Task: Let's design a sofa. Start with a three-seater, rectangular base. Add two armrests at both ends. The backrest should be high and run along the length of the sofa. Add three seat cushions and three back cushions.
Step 29:
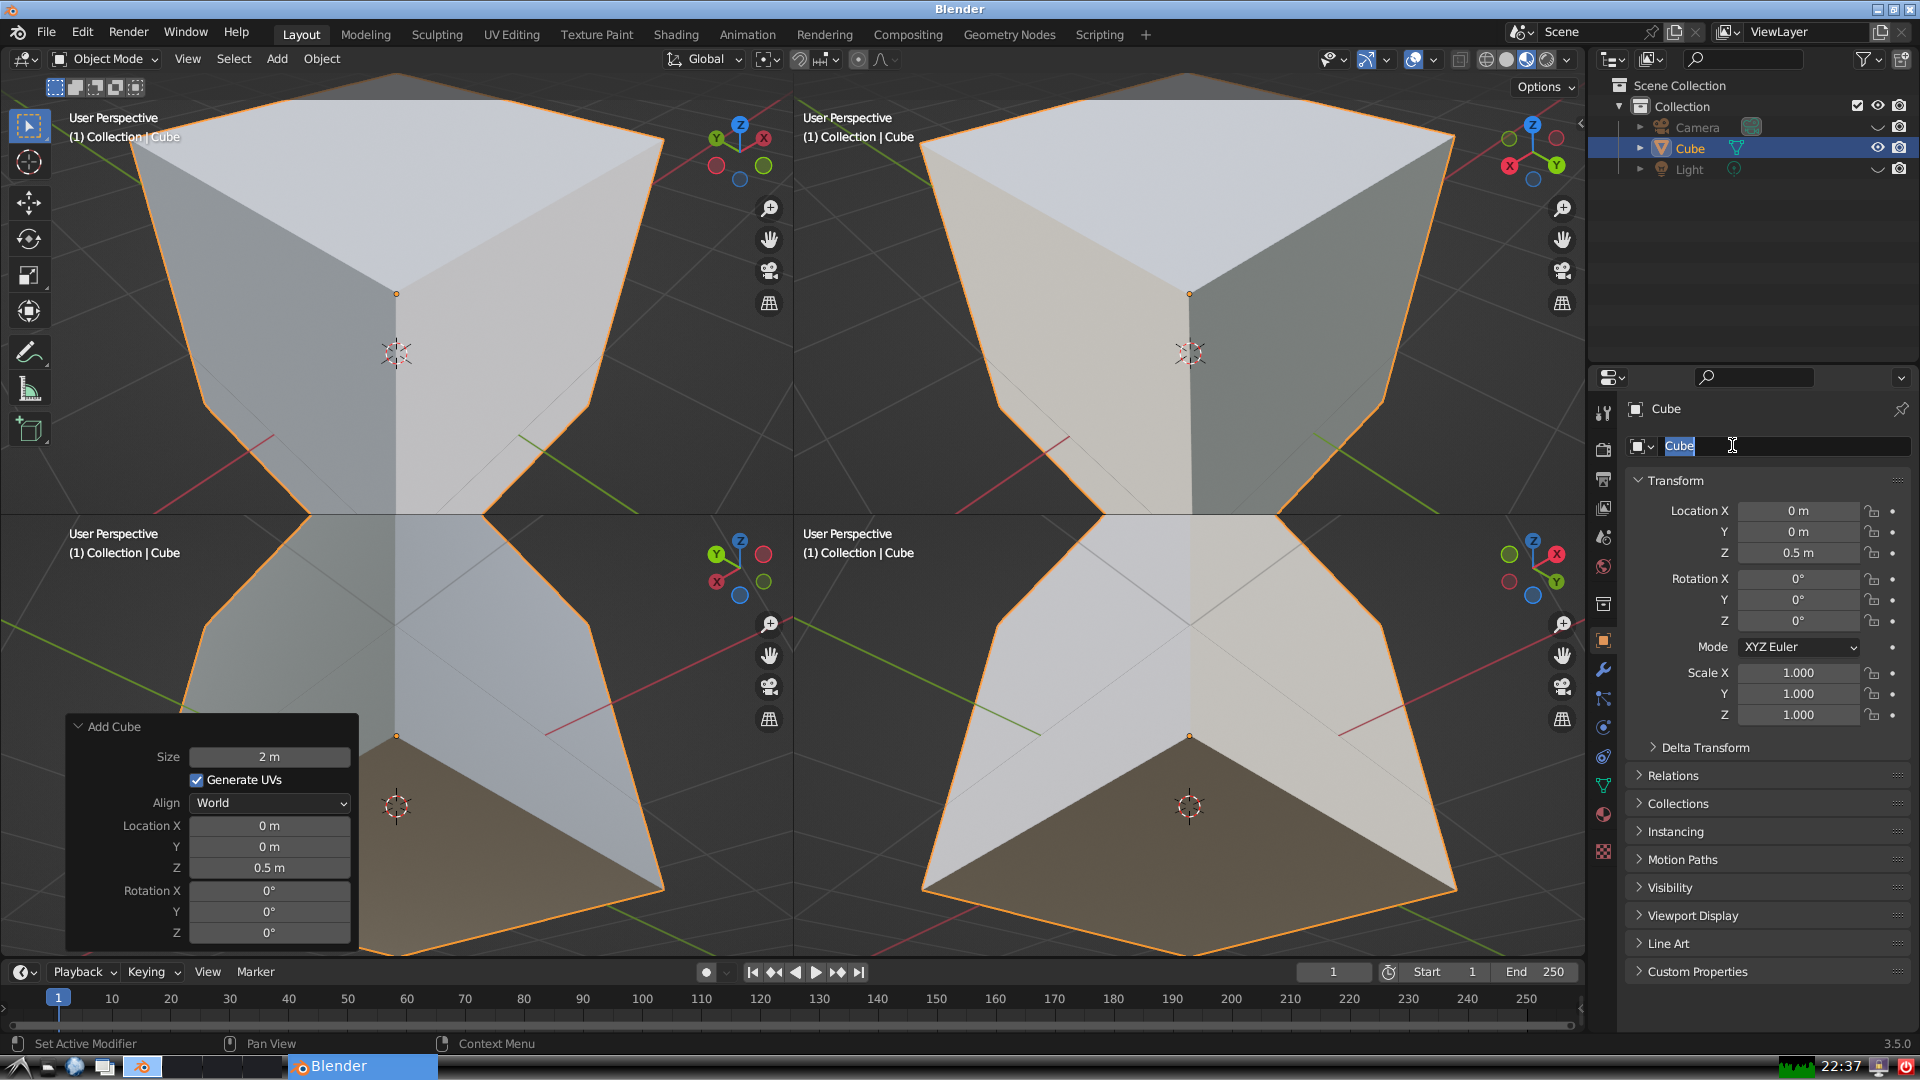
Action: input_text: n_Base